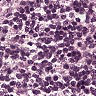
Metastatic tissue present: no